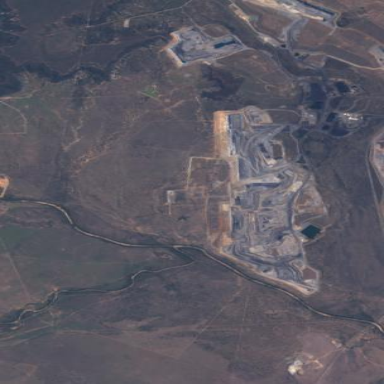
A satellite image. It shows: Industrial area used for mining.